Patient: sex F, age 62
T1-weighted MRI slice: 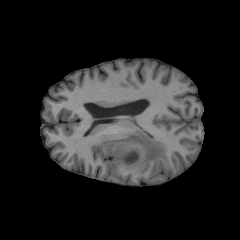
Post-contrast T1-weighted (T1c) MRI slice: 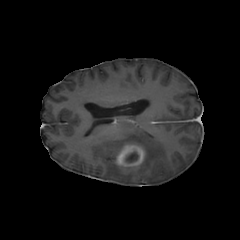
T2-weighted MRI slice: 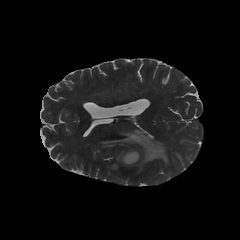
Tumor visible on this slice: yes
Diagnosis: Glioblastoma, IDH-wildtype
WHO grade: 4